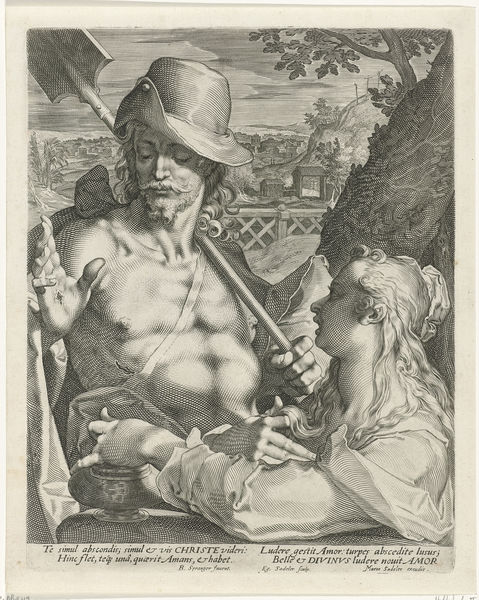
Titel: Christus verschijnt als tuinman aan Maria Magdalena (Noli mi tangere)
Künstler: Aegidius Sadeler
Standort: Amsterdam
Institution: Rijksmuseum
Schlagwörter: baum, hand, mann, nackt, frau, hut, zeichnung, zaun, krug, schrift, grafik, bauer, gefäß, druck, schwarz weiß, radierung, stich, text, salbung, christus, jesus, wundmal, gärtner, schaufel, spaten, auferstehung, latein, kuperstich, schippe, mann und frau